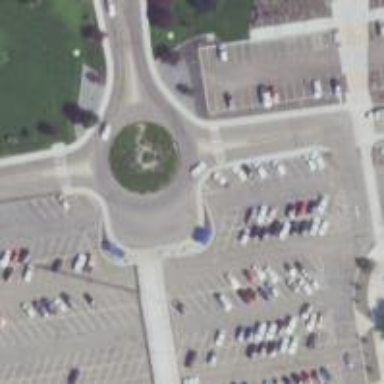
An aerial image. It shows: Service road that intersects roundabout.